一年级 · 组合数学
乐的周末（连线）

10:00

$12: 00$

$11: 00$

$8: 00$
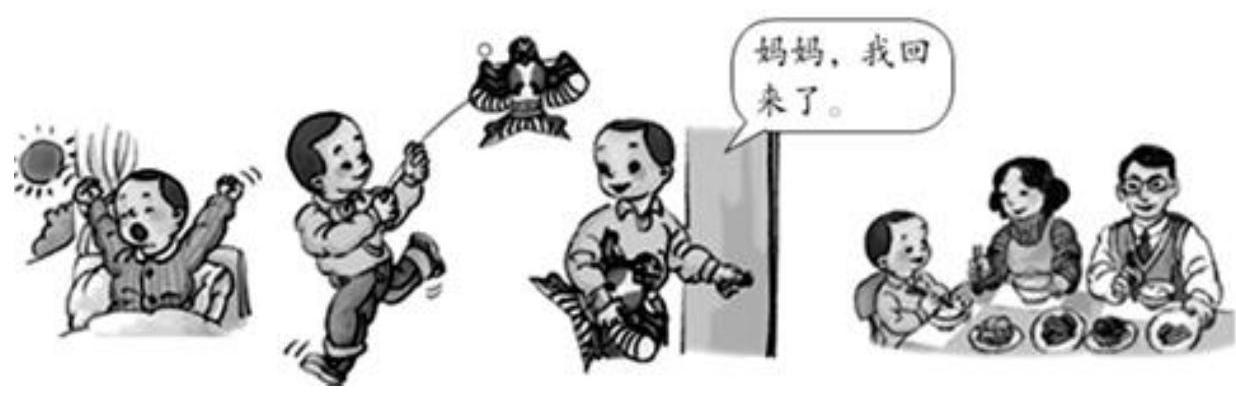
答案: 解$10: 00 \quad 12: 00 \quad 11: 00 \quad 8: 00$